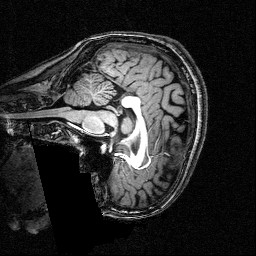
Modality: T1w
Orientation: sagittal
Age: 26
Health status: healthy
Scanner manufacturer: siemens
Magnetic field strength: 3 T
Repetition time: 2.5 s
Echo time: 0.00393 s